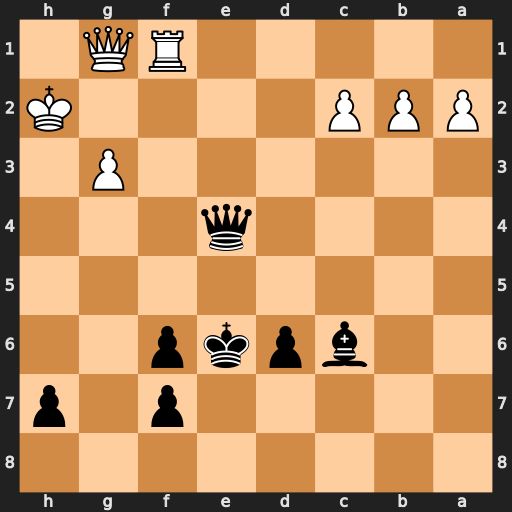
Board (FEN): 8/5p1p/2bpkp2/8/4q3/6P1/PPP4K/5RQ1
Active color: b
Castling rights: -
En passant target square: -
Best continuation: Qe2+ Qf2 Qh5+ Kg1 Qh1#